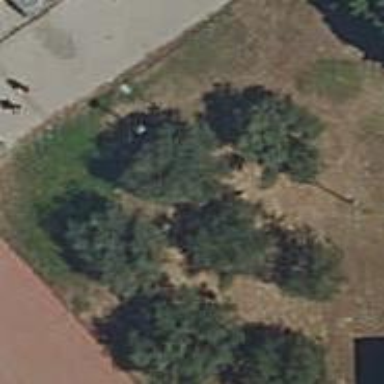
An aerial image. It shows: Evergreen tree with lush leaves.